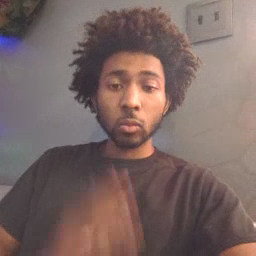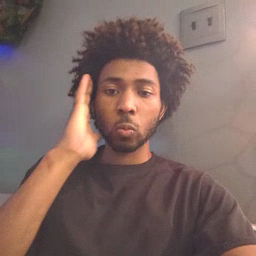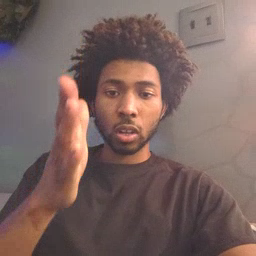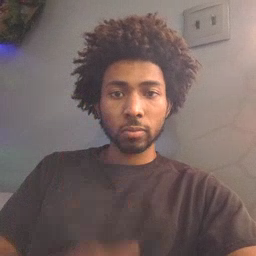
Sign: will